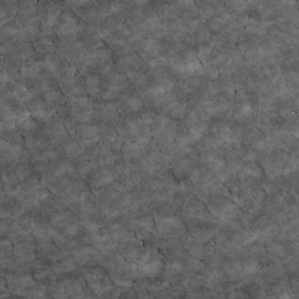
Label: non_frost